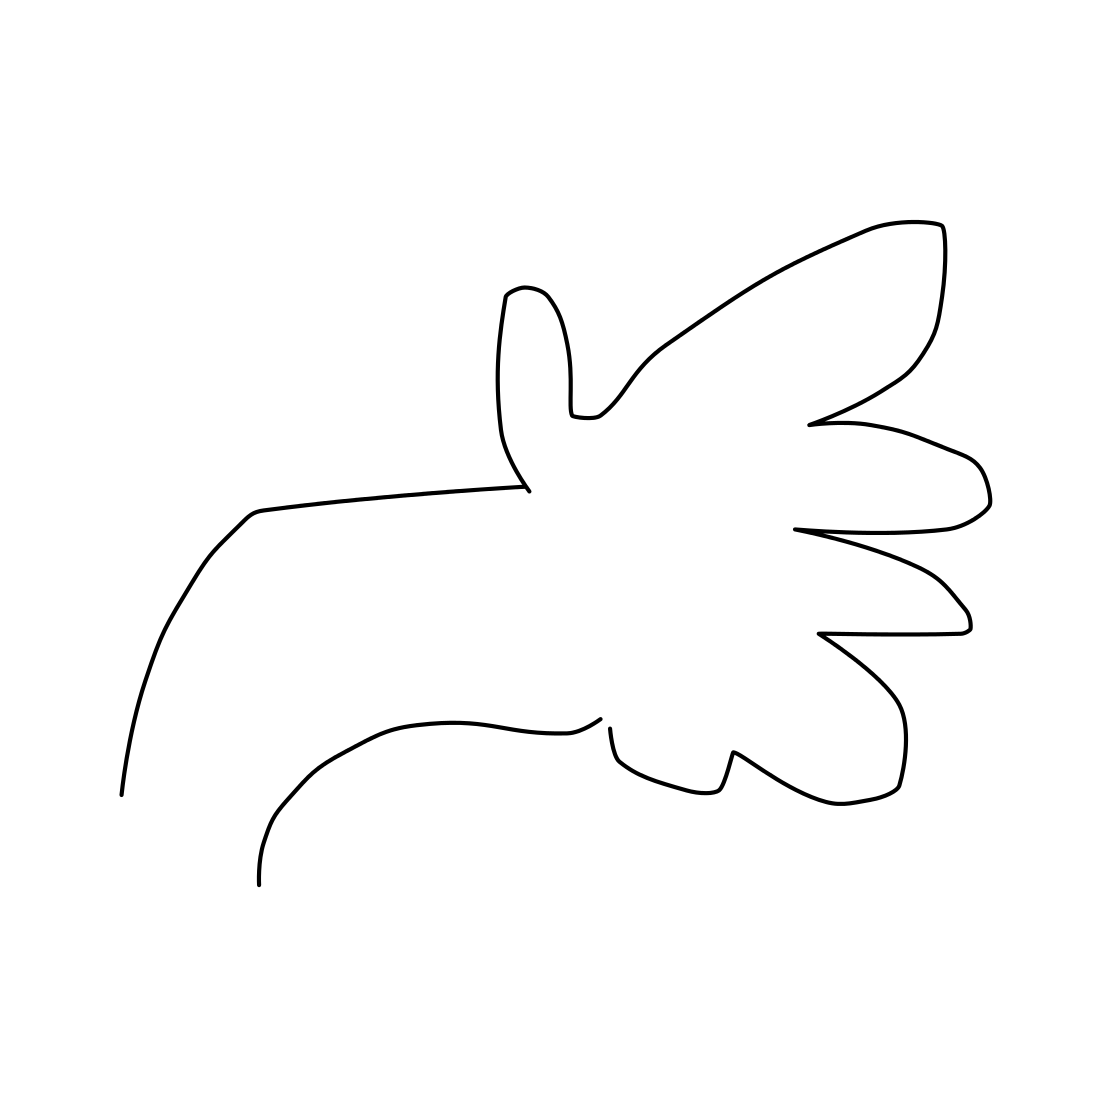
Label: hand